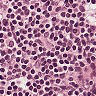
Metastatic tissue present: no